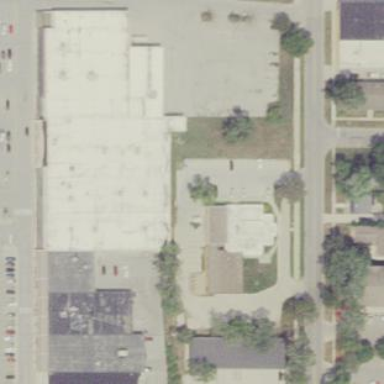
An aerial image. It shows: Commercial building.